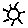
Label: sun